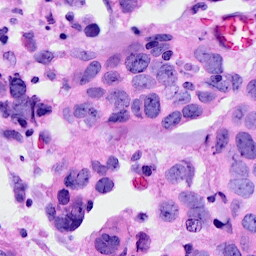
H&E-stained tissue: Breast